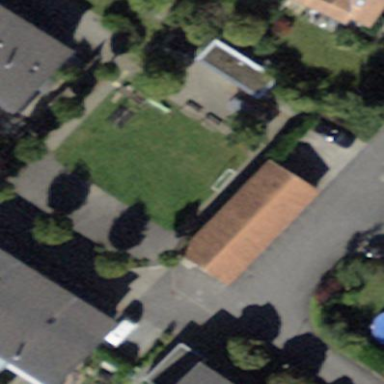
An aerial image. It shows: Group of garages.